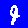
Digit: 9